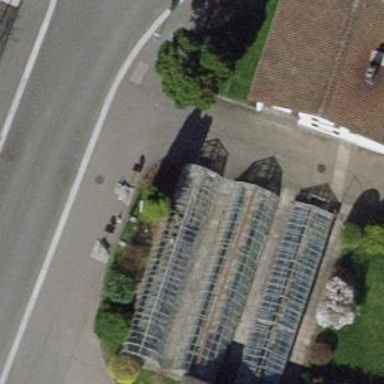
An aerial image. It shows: Greenhouse.